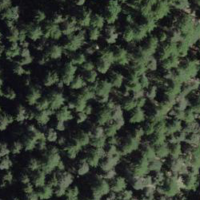
EUNIS habitat code: 43
Species observed at this site:
Cirsium erisithales
Geranium pyrenaicum
Moneses uniflora
Orthilia secunda
Fragaria vesca
Euphorbia cyparissias